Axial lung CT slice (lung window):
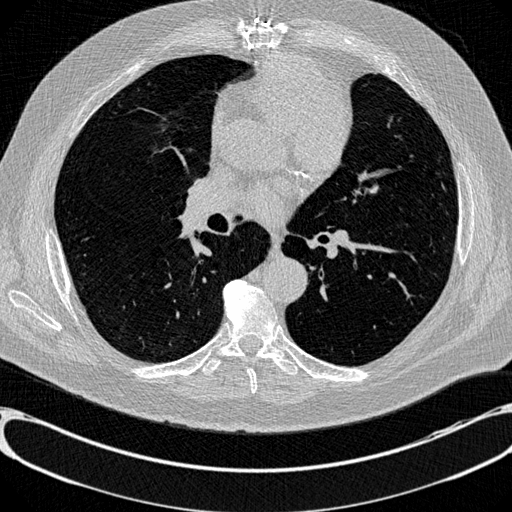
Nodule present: no